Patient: sex M, age 71
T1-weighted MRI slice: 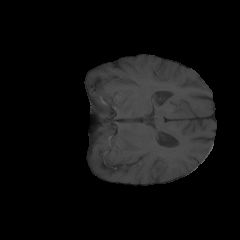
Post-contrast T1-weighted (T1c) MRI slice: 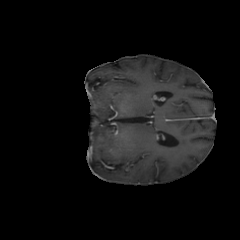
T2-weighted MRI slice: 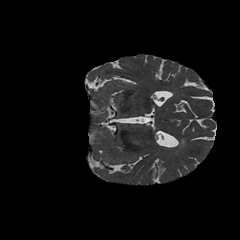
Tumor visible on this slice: no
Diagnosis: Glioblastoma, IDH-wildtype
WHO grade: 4